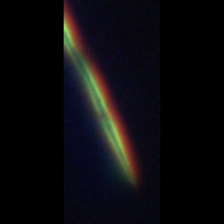
Taxon: Psuedo-nitzschia
Group: Diatoms